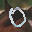
Label: 0